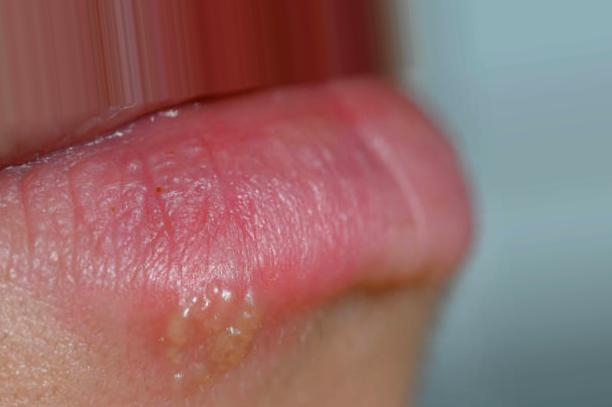
Condition: Mouth Ulcer